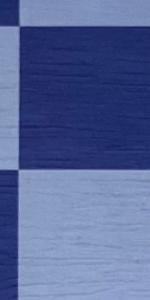
Label: Empty